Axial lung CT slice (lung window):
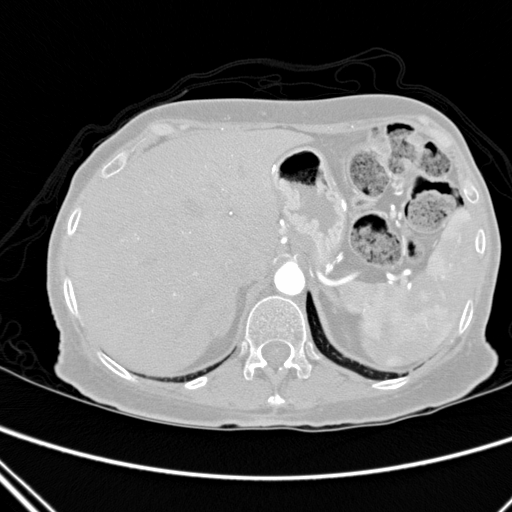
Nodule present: no